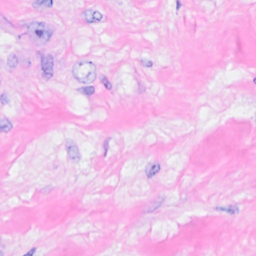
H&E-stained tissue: Breast